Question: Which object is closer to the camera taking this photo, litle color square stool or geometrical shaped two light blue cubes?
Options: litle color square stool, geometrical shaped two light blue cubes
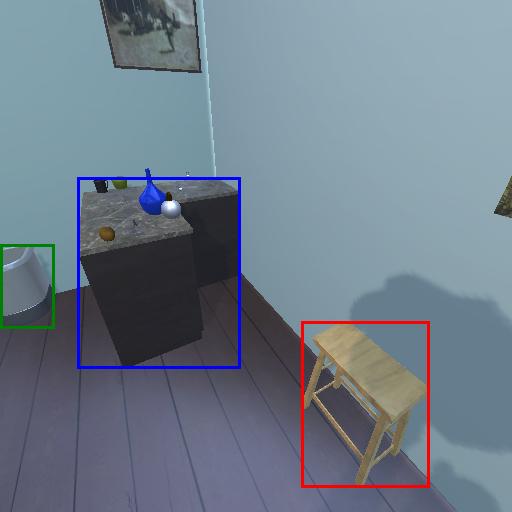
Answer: litle color square stool